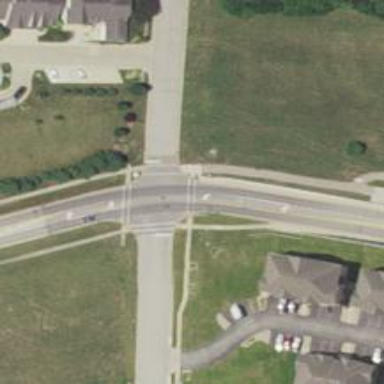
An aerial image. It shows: Asphalt footway with uncontrolled crossing. The crossing has lines markings.